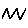
Label: zigzag